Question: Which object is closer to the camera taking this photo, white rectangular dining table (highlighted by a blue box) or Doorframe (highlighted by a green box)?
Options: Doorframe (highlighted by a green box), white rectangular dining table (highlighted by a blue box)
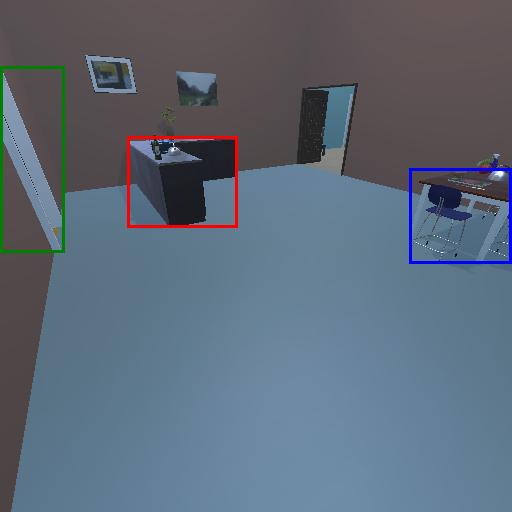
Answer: Doorframe (highlighted by a green box)